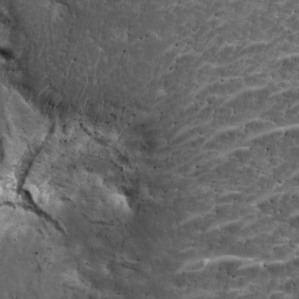
Label: non_frost